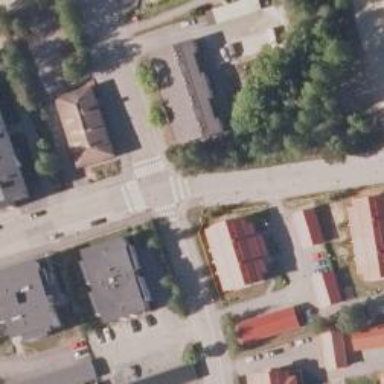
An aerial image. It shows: Asphalt cycleway with zebra crossing.